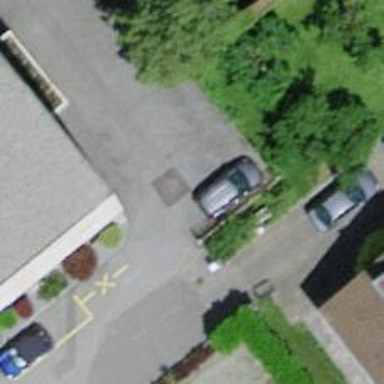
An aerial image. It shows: Paved footway.